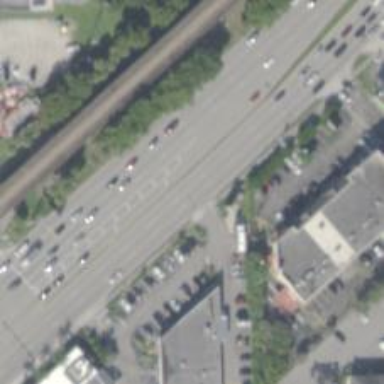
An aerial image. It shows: Asphalt road designated as trunk highway.